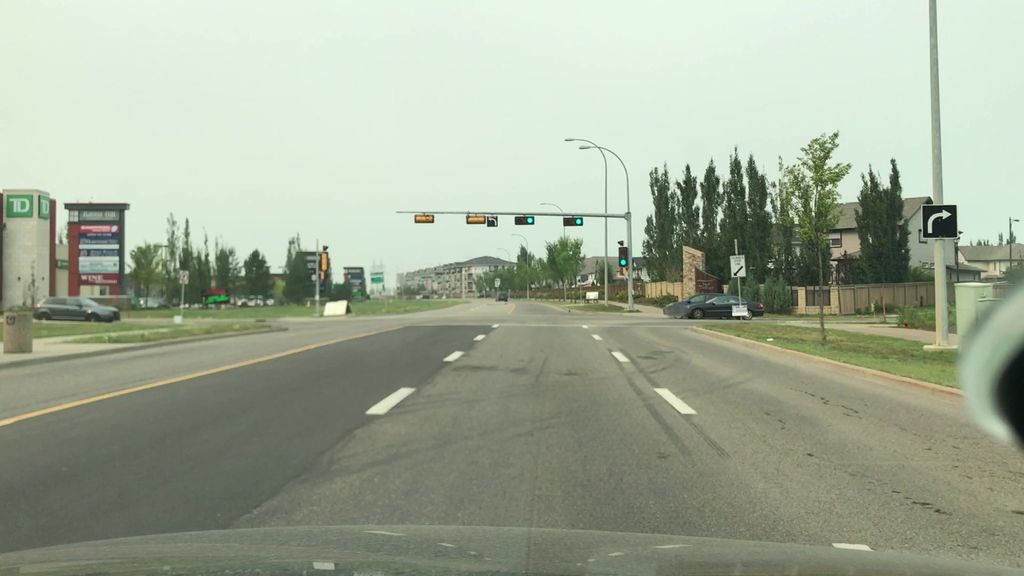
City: edmonton